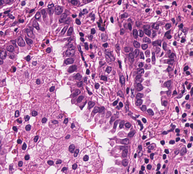
Tumor epithelial tissue: yes
Tumor-associated stroma tissue: yes
Normal tissue: no